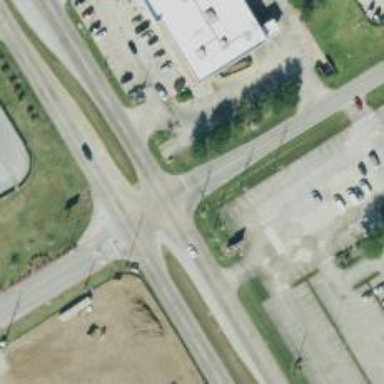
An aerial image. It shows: Road with stop sign.